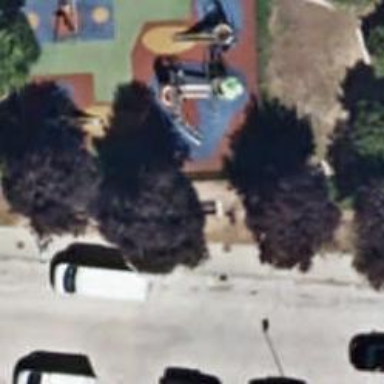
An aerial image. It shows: Brown bench.